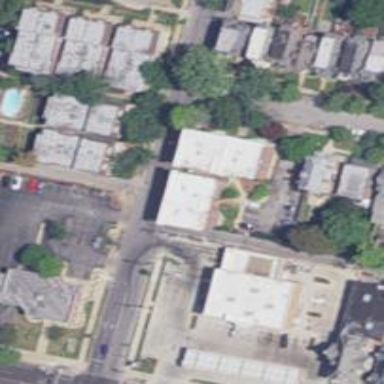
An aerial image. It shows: Alley classified as service road.